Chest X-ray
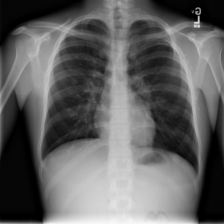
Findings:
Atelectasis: negative
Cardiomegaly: negative
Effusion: negative
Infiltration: negative
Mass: negative
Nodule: positive
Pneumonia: negative
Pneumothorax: negative
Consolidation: negative
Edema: negative
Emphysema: negative
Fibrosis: negative
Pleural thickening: negative
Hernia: negative